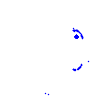
Particle: proton